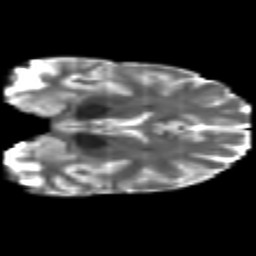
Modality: T2w
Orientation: coronal
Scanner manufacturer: philips
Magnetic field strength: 3 T
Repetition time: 8.6 s
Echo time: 0.127 s